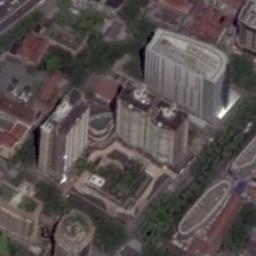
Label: commercial_area